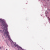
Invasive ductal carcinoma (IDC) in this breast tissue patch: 0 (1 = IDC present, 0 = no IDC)